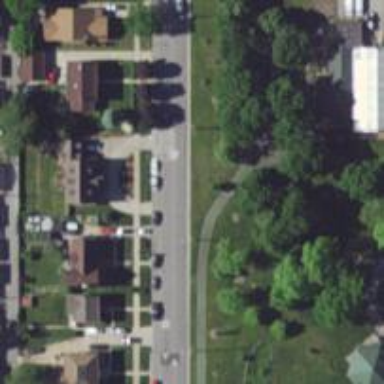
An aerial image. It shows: Neighborhood.